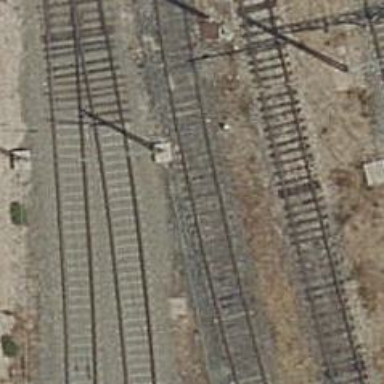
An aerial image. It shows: Railway yard with electrified contact lines.